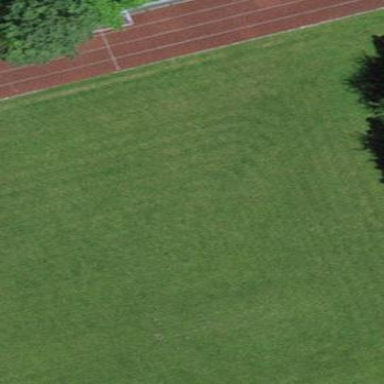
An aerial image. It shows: Tennis court with sandy surface located in pitch designated for leisure land.